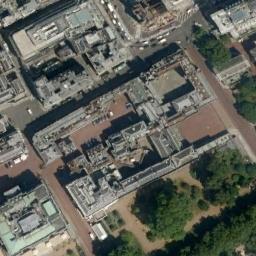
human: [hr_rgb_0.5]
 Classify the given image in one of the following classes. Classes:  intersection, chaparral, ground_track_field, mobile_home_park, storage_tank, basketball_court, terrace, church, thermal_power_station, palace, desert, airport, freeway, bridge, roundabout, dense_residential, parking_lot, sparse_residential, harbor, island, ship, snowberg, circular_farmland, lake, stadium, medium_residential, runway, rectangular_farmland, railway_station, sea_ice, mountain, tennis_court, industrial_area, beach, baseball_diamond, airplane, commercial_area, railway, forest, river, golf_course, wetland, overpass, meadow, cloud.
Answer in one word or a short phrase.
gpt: palace